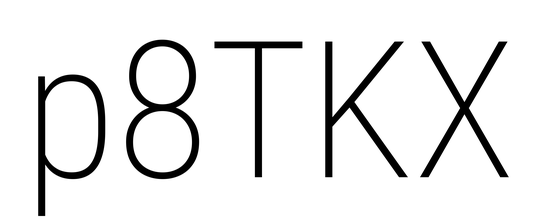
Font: Roboto_Condensed_ExtraLight